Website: home-depot
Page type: delivery-shipping
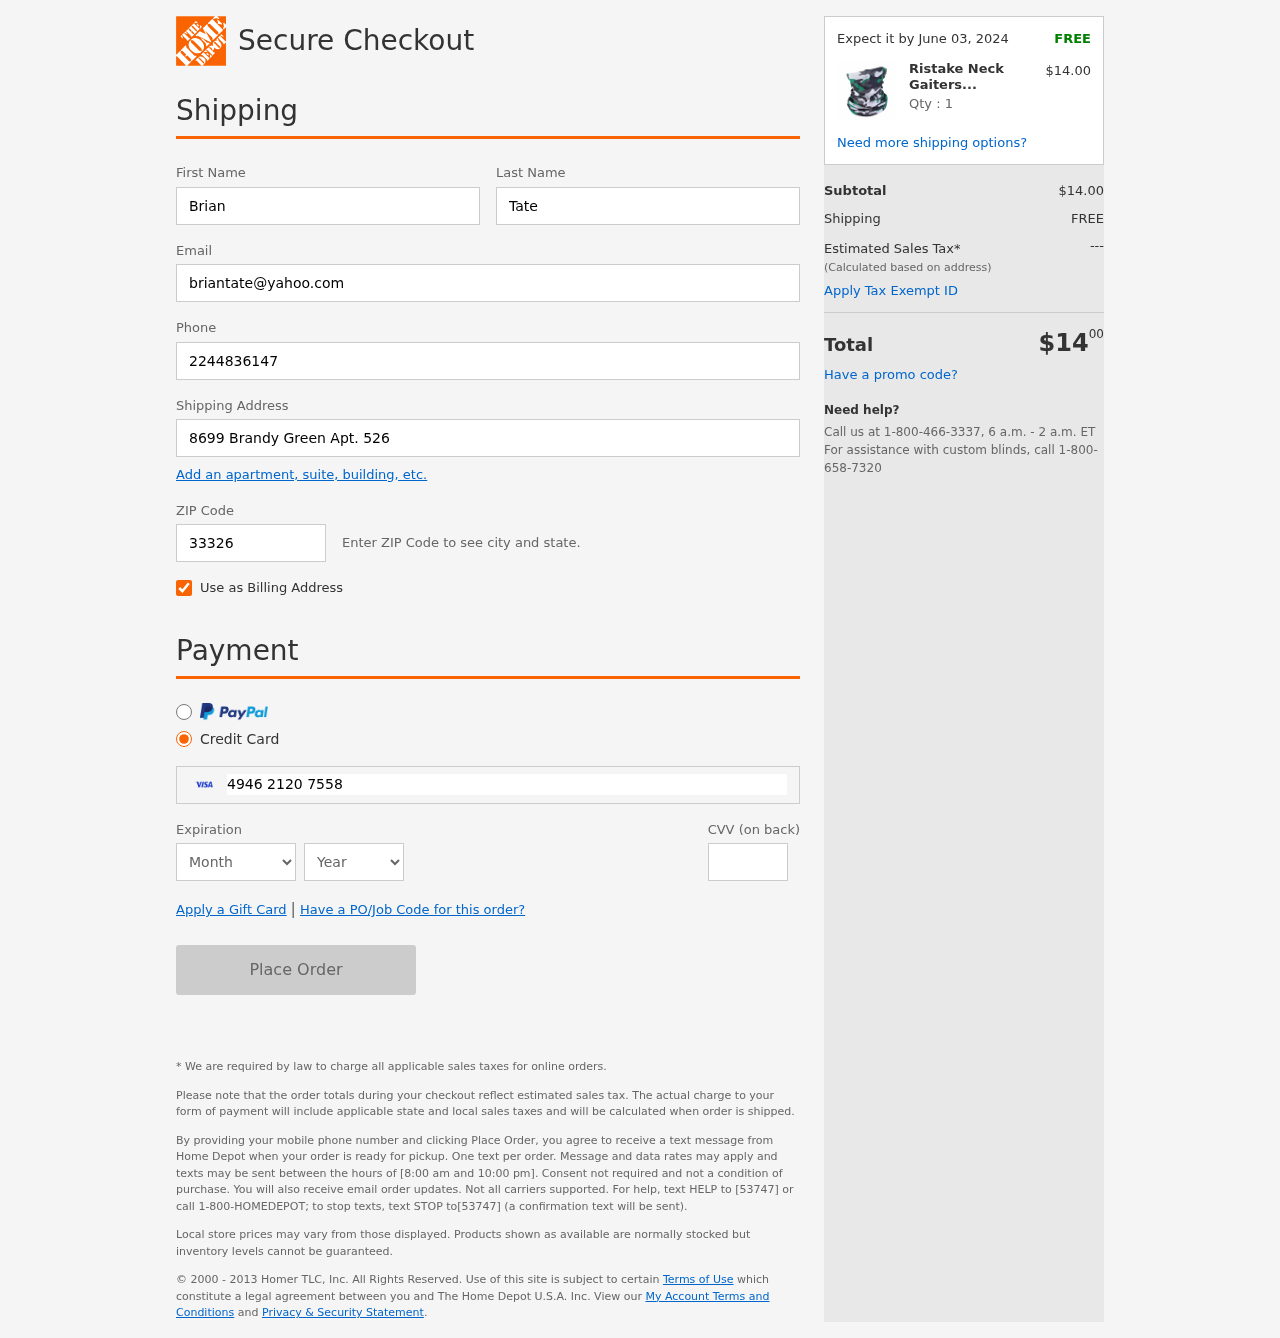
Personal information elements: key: PII_CARD_CVV
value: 458
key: PII_CARD_EXPIRY_MONTH
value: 12
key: PII_CARD_EXPIRY_YEAR
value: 30
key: PII_CARD_NUMBER
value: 4946 2120 7558 2429
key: PII_EMAIL
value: briantate@yahoo.com
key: PII_FIRSTNAME
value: Brian
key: PII_LASTNAME
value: Tate
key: PII_PHONE
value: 2244836147
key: PII_POSTCODE
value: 33326
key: PII_STREET
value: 8699 Brandy Green Apt. 526
Product elements: key: PRODUCT1_NAME
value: Ristake Neck Gaiters, Face Bandana Neck Gaiter Face Scarf Balaclava for Sun Dust Wind, 1 Pack, Multi
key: PRODUCT1_PRICE
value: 14
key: PRODUCT1_QUANTITY
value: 1
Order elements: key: ORDER_DELIVERY_DATE
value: Expect it by June 03, 2024
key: ORDER_SUBTOTAL
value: $14.00
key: ORDER_SHIPPING_COST
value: FREE
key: ORDER_TOTAL
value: $1400